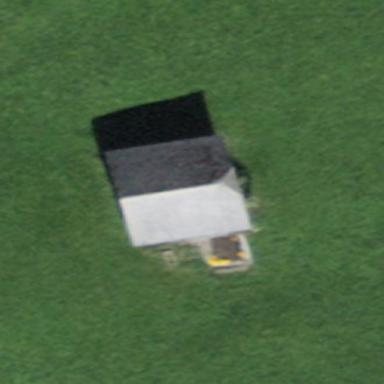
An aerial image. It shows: Rural barn.